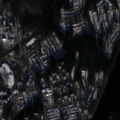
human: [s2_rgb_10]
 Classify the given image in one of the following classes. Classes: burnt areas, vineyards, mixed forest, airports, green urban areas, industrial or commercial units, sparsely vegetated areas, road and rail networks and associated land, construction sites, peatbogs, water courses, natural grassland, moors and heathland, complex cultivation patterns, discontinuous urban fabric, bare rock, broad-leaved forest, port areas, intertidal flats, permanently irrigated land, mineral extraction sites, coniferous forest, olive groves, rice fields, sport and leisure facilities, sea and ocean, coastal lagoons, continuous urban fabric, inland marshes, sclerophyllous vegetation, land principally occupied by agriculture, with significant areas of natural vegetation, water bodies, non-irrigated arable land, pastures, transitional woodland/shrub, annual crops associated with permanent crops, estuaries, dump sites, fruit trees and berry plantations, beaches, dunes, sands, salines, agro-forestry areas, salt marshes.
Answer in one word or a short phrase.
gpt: discontinuous urban fabric, green urban areas, mixed forest, water bodies